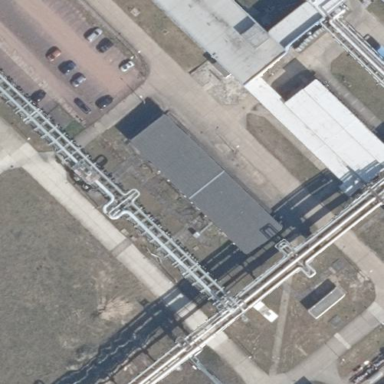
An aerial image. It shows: Industrial building with flat grey roof.